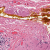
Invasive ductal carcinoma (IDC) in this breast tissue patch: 0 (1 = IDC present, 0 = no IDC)